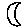
Label: moon